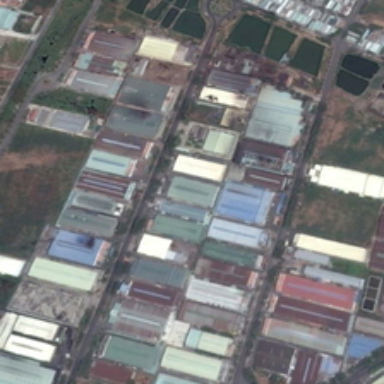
Many buildings and some small ponds are in an industrial area .